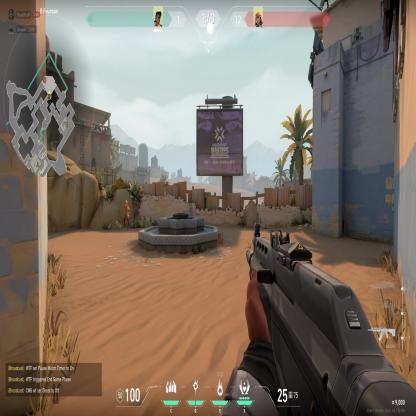
Label: enemy